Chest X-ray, PA view. Patient: 21 years old, sex F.
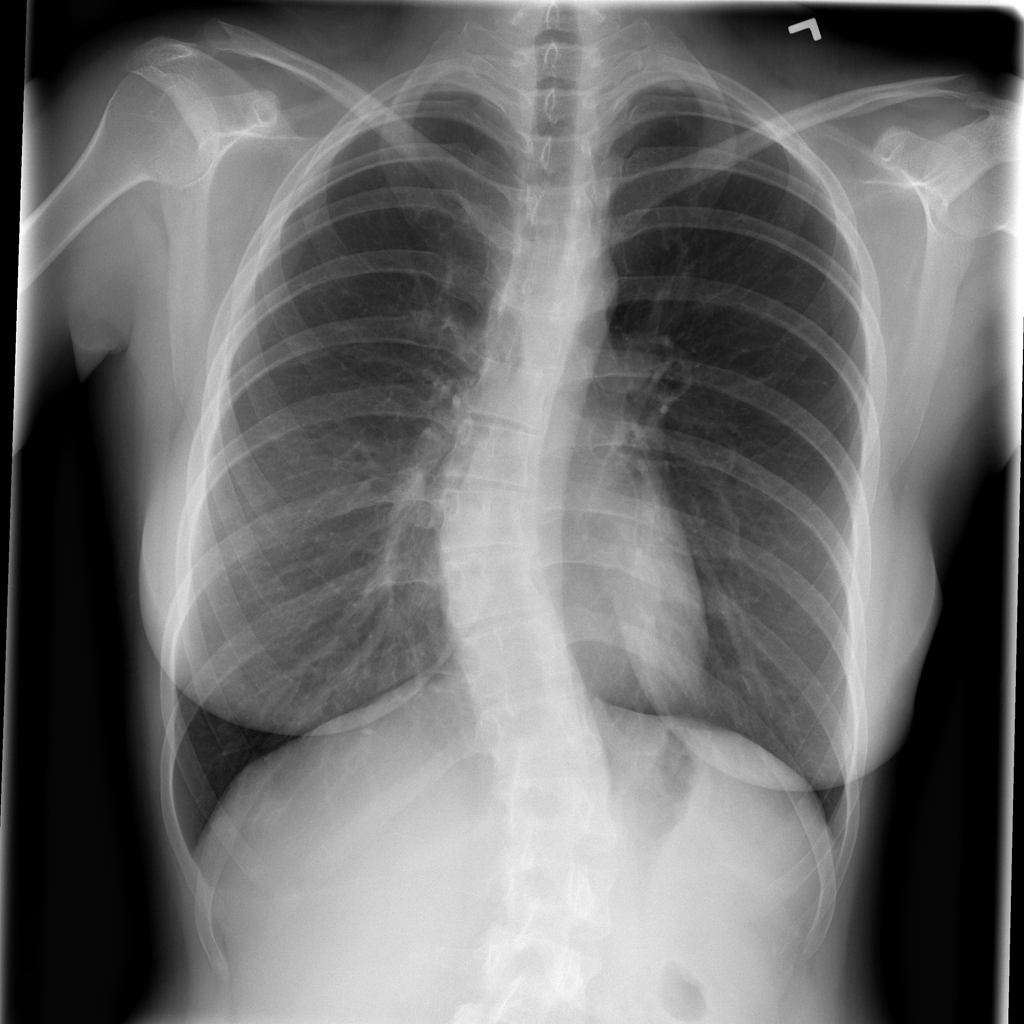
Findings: No Finding